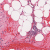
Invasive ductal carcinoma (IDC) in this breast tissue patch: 0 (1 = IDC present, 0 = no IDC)